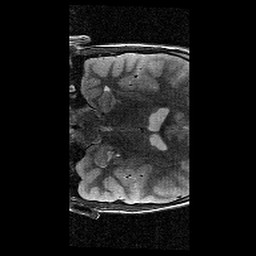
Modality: T2w
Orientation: coronal
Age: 10
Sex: male
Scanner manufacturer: siemens
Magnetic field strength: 3 T
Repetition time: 9.23 s
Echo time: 0.067 s